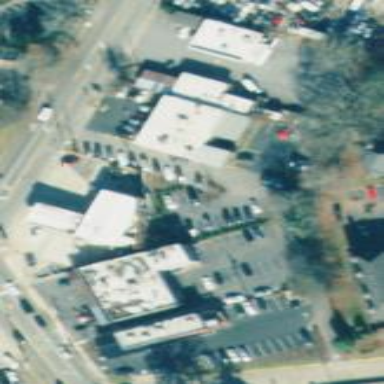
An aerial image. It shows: Retail area.